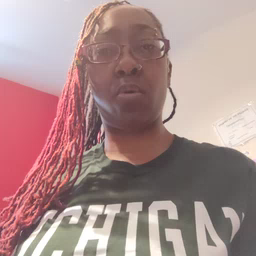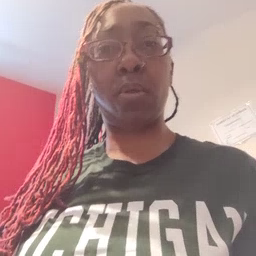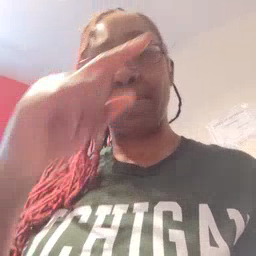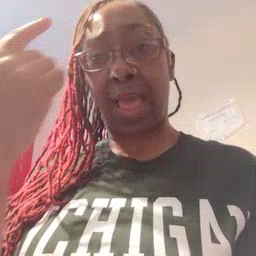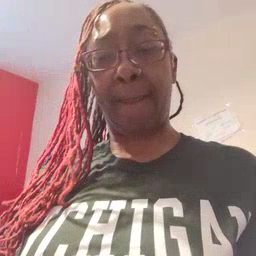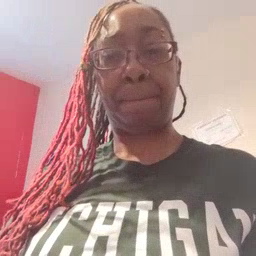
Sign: black